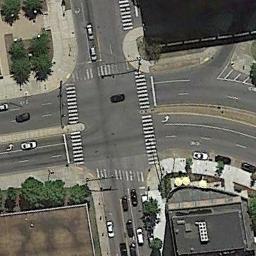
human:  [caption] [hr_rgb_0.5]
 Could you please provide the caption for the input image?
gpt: There are several cars at the intersection .

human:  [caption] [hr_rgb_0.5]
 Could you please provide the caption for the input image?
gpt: There are two zebra crossings at the intersection .

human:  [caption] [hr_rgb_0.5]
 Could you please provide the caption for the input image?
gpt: An intersection with normal traffic is between some buildings and a square .

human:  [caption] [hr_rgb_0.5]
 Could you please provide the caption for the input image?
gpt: There are many moving and waiting vehicles on the road at the intersection, Many buildings and some trees around the intersection .

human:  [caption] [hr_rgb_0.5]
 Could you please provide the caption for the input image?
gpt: There are two black buildings beside the intersection .